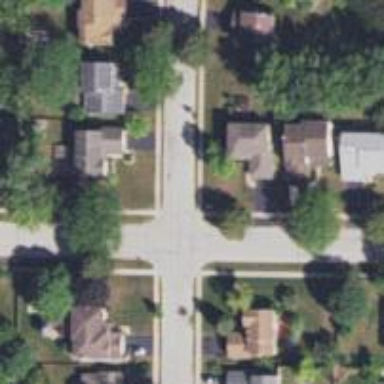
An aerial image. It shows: Unmarked road crossing.